Aerial crown-view tile of a tropical tree (Barro Colorado Island, Panama), acquired 20250124:
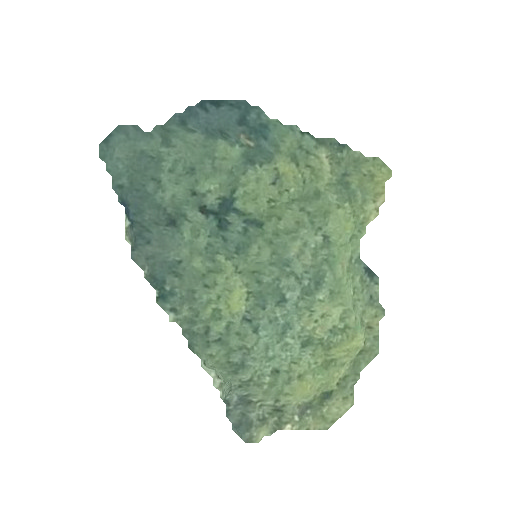
Species: Alseis blackiana
GBIF accepted scientific name: Alseis blackiana
Crown area: 97.449 m²